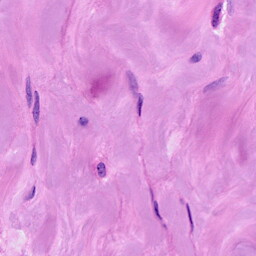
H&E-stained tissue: Breast